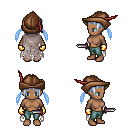
a pixel art fantasy rpg character, female body template, human, dark skin, gray tattered cape, teal pants, white cyan twin-tailed hairstyle, leather cap, gold gloves, dagger, four views (front, back, left, right), 2x2 character sprite sheet, small pixel art, hard edges, no anti-aliasing